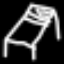
Label: bed